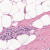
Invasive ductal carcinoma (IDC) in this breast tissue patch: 0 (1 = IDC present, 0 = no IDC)